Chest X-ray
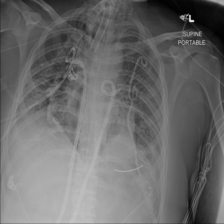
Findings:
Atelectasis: negative
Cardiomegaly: negative
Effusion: positive
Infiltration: positive
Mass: negative
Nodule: negative
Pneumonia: negative
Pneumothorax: negative
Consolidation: negative
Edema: negative
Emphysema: negative
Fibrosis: negative
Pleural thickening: negative
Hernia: negative